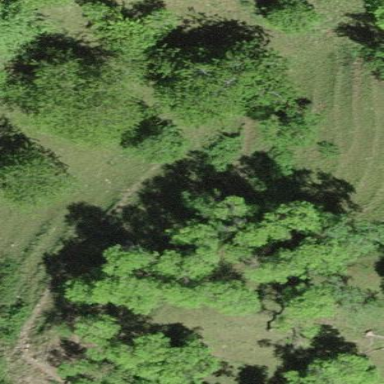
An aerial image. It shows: Forest area.